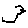
Label: bird